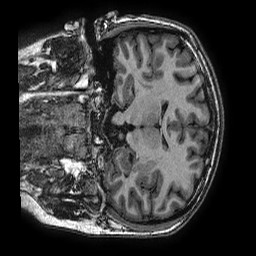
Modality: T1w
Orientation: coronal
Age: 16
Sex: female
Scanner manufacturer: ge
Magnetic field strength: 3 T
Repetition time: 0.0077 s
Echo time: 0.003436 s